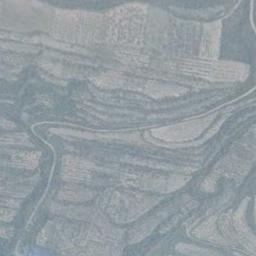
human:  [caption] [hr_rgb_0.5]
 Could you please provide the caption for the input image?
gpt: There is a winding narrow road next to a large brown and green mixed terraces .

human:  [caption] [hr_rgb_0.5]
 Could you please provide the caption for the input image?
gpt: There was a little weed around the terraces .

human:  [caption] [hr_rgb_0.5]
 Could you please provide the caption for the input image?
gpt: The bare and green terrace is next to some trees .

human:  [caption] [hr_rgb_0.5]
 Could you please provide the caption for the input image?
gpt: There are many plants on the terrace .

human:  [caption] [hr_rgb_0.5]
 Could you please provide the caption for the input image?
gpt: A river goes across the terraces .